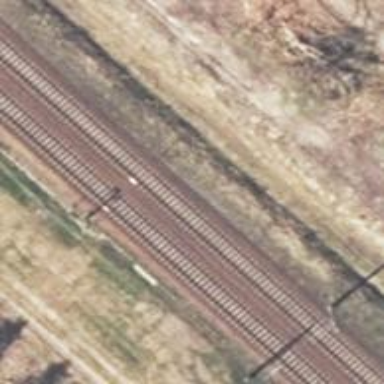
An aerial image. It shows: Railway signal.